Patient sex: F
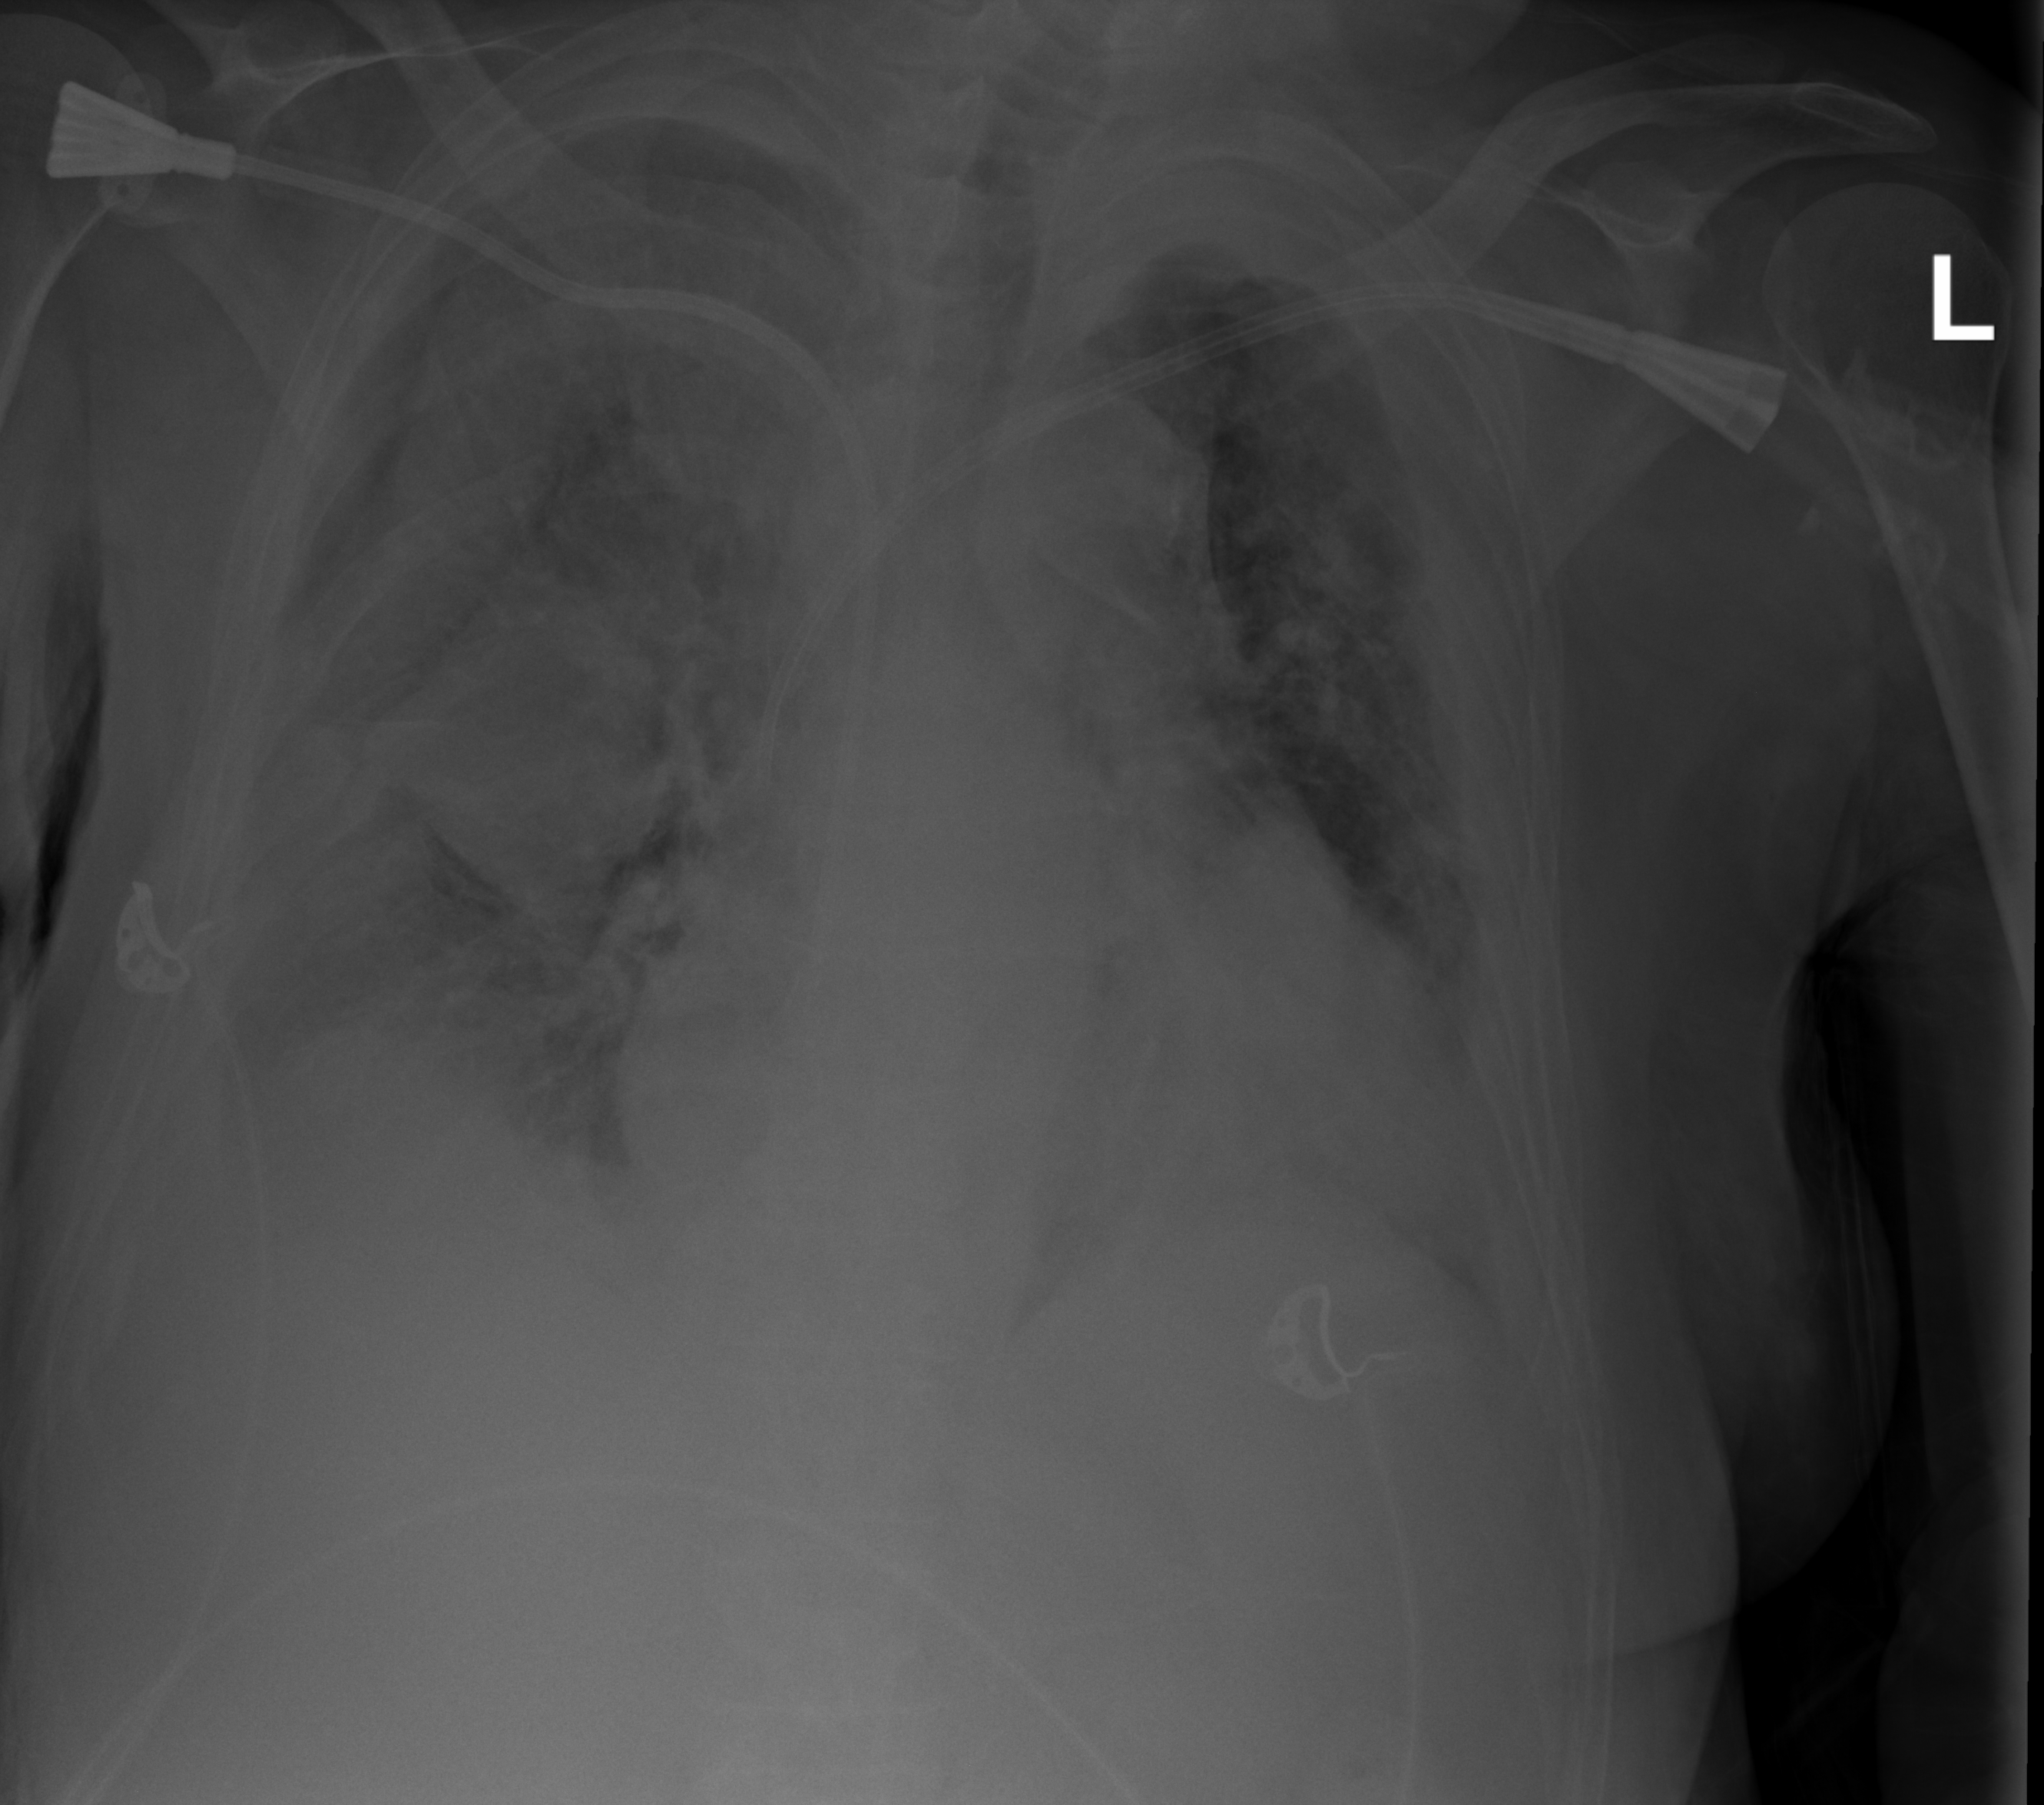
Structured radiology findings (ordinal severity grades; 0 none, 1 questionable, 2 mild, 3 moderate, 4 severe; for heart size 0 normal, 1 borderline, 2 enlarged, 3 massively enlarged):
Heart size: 2
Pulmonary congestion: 2
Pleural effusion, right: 3
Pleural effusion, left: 2
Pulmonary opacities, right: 2
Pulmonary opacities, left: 3
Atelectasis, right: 2
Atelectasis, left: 2